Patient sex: F
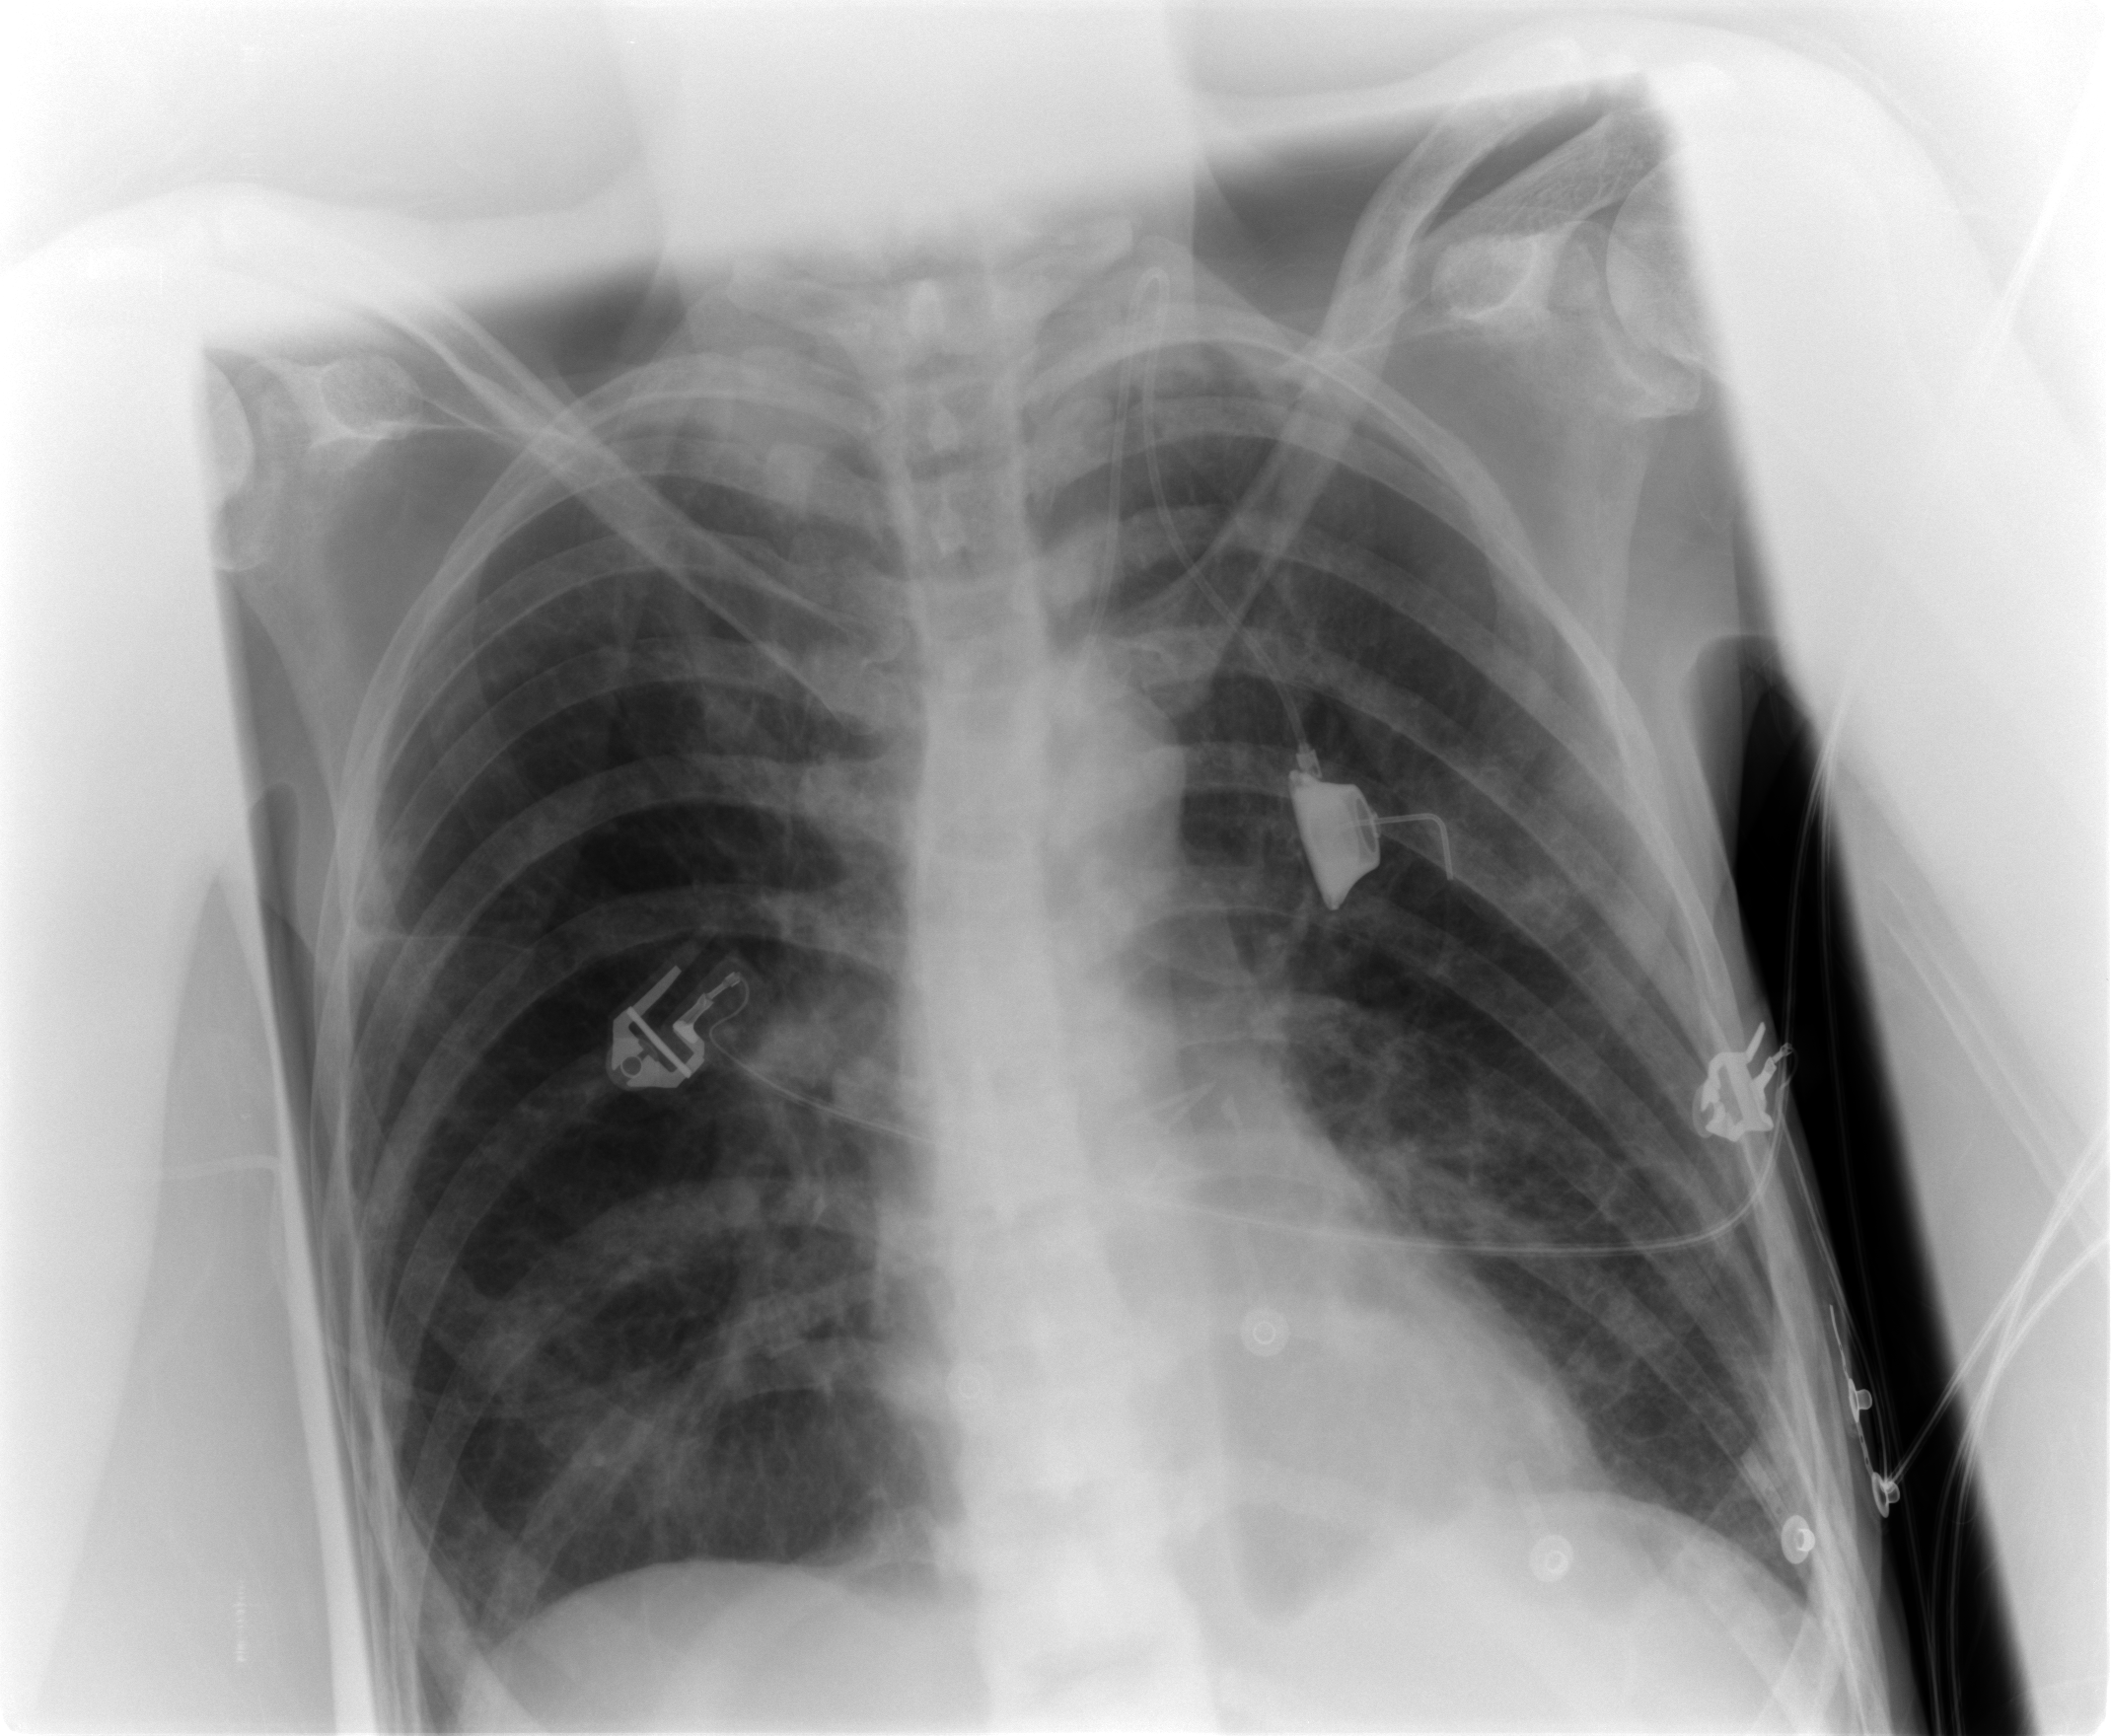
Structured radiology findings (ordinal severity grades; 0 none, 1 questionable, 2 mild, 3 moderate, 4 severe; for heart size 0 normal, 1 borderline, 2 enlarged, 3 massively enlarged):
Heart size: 0
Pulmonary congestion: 0
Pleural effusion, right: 0
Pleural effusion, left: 0
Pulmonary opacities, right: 0
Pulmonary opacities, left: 2
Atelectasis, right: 0
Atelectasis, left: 2